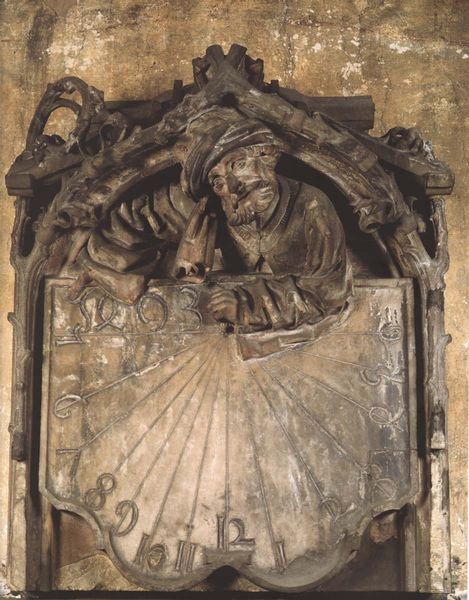
Titel: Männliche Büste mit Sonnenuhr
Künstler: Konrad Sifer
Standort: Straßburg, Münster (EU - F)
Schlagwörter: hand, kopf, mann, holz, licht, nase, gebäude, bart, mütze, wand, arm, augen, rahmen, stein, figur, ranken, skulptur, relief, tafel, zahlen, ziffern, uhr, striche, foto, strahlen, moos, schnitzerei, mittelalter, zeit, turban, christentum, uhrzeiger, schutz, wissenschaft, hochrelief, statur, sonnenuhr, skuptur, stunden, 12